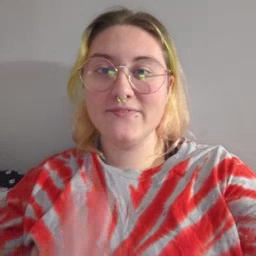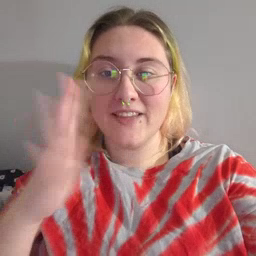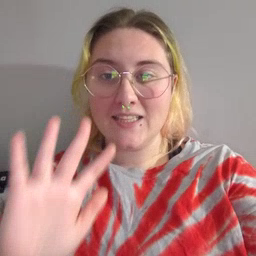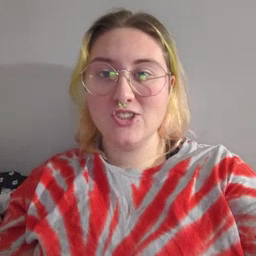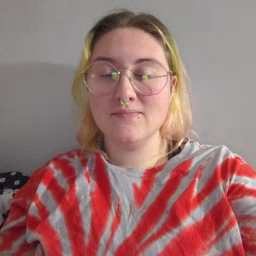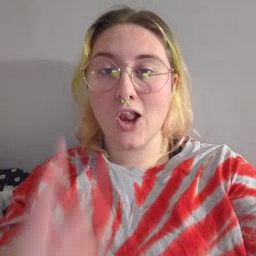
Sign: finish